Interaction volume radius: 10 \u00c5
Interaction volume height: 10 \u00c5
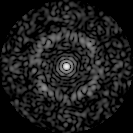
Disorder parameter: 0.7428